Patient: sex F, age 70
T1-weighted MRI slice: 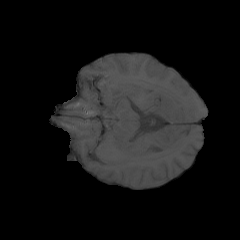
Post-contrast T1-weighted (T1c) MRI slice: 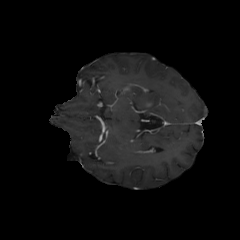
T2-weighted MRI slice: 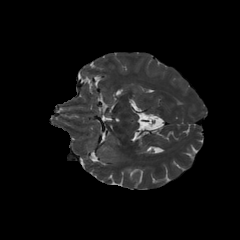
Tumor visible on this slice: yes
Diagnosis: Glioblastoma, IDH-wildtype
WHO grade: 4